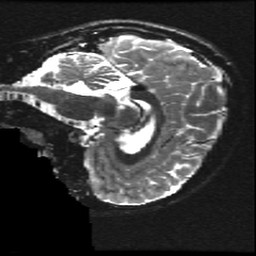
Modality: T2w
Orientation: sagittal
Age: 12
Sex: female
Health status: ill
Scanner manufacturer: ge
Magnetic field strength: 3 T
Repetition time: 7.5 s
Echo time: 0.1015 s